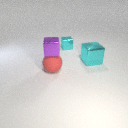
small purple metal cube above large red rubber sphere